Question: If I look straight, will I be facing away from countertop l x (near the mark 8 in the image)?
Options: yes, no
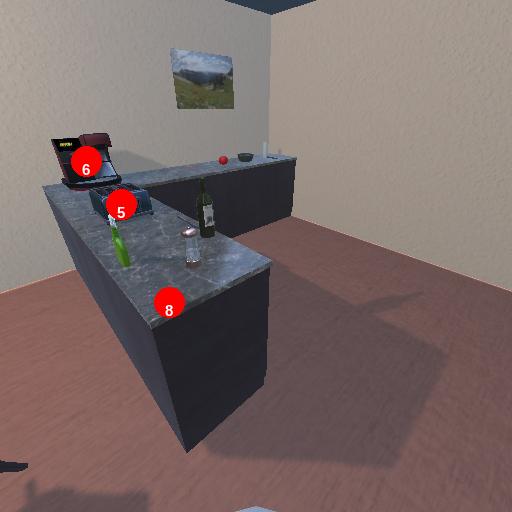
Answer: yes